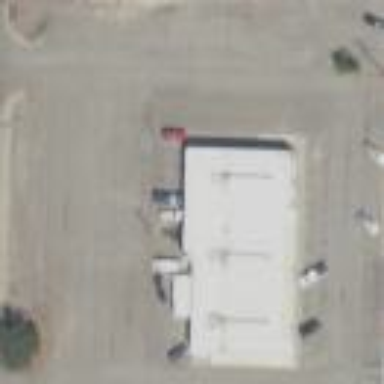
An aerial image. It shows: Parking area.